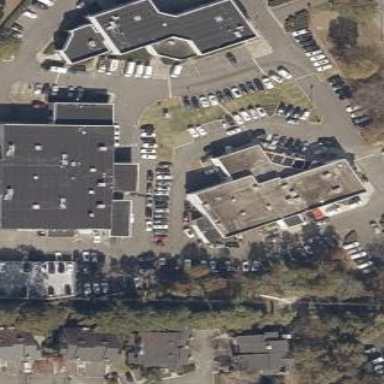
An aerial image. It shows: Building housing car shop.